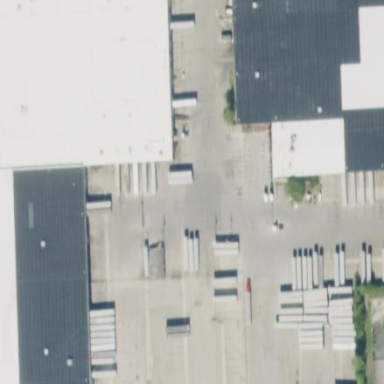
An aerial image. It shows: Commercial building housing recycling center.